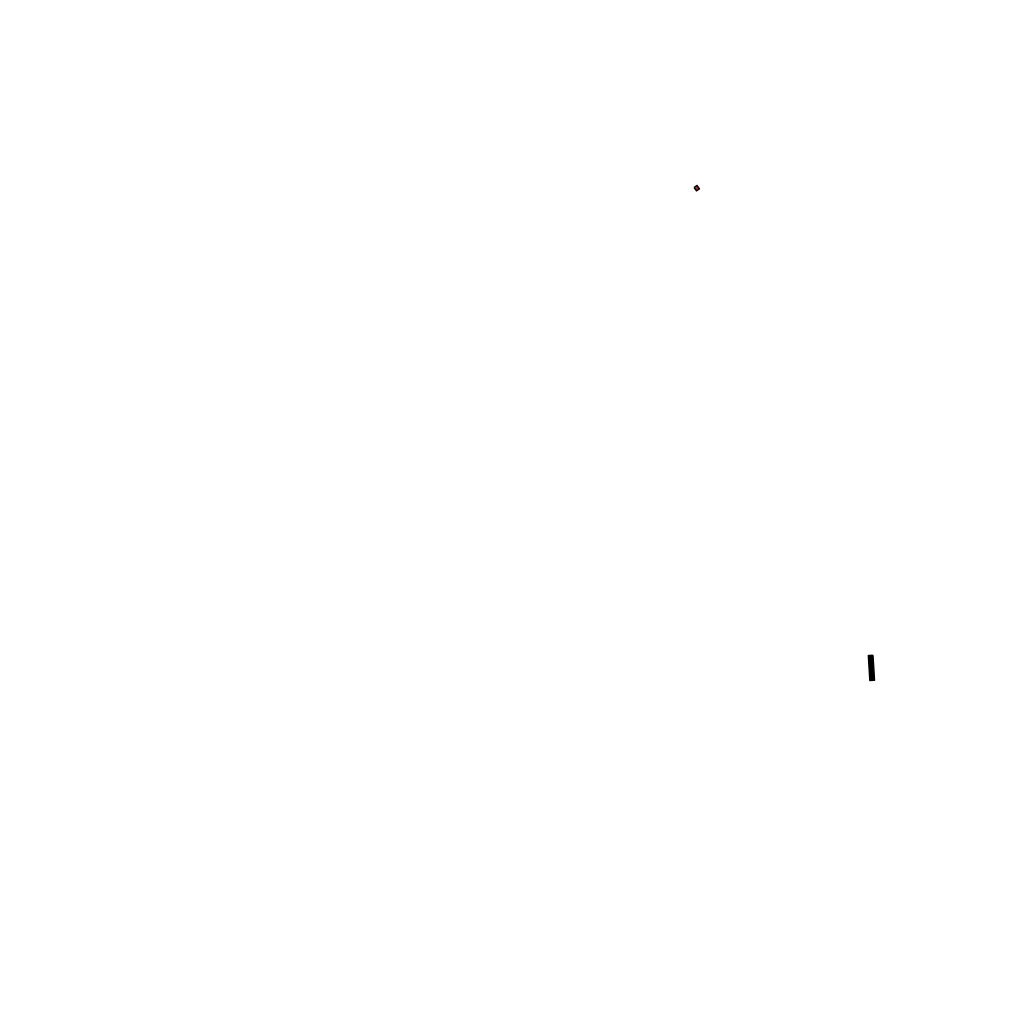
Tags: overhead vector_map, industrial, recreation, special, individual_rise, density_1, Building, Facility, 1.0 km²